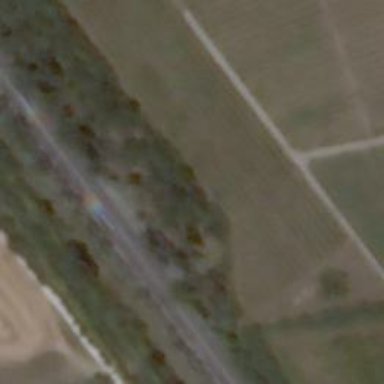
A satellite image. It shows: Rest area on the road.